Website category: book
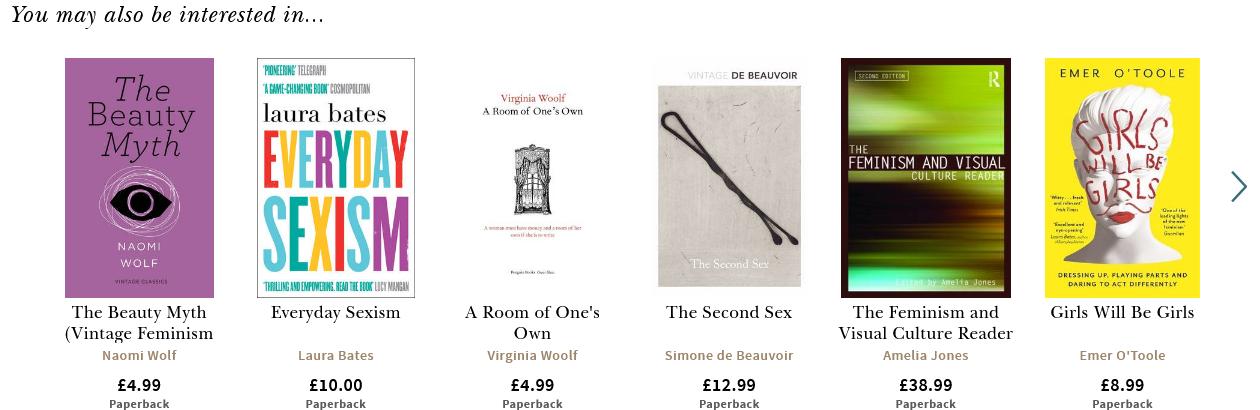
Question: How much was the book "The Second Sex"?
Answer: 12.99

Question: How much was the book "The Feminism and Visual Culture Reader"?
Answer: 38.99

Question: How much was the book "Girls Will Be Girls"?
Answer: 8.99

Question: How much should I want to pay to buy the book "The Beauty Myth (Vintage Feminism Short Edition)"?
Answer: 4.99

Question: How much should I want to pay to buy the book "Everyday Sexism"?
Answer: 10.00

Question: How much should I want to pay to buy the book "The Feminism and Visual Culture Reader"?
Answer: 38.99

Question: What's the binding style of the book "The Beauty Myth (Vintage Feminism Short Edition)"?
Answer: Paperback

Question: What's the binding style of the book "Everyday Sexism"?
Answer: Paperback

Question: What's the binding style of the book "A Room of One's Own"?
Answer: Paperback

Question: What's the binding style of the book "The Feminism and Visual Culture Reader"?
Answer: Paperback

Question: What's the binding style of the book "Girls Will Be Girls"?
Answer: Paperback

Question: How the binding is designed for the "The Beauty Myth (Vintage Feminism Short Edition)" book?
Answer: Paperback

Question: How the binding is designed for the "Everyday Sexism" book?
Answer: Paperback

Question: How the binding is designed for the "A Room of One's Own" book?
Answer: Paperback

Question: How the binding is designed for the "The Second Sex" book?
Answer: Paperback

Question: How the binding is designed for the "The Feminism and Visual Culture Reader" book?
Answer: Paperback

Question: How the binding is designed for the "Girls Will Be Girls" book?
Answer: Paperback

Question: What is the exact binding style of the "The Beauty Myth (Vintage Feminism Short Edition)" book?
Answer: Paperback

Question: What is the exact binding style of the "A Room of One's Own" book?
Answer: Paperback

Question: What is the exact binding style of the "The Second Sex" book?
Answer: Paperback

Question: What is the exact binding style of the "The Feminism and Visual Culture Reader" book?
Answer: Paperback

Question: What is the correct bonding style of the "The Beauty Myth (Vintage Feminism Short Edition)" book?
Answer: Paperback

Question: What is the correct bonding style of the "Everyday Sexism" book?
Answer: Paperback

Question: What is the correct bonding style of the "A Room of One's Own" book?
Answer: Paperback

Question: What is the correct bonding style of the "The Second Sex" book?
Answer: Paperback

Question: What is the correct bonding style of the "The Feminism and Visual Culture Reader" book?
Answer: Paperback

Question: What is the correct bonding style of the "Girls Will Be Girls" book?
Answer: Paperback

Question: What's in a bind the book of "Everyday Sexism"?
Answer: Paperback

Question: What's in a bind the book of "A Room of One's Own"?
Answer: Paperback

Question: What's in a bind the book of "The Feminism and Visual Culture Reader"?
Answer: Paperback

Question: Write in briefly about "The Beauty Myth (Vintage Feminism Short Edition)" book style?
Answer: Paperback

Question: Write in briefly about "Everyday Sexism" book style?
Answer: Paperback

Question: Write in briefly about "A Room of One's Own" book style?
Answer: Paperback

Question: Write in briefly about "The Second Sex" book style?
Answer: Paperback

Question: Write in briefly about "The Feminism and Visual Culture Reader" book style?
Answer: Paperback

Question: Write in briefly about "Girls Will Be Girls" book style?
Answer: Paperback

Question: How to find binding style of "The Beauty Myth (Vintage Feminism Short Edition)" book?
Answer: Paperback

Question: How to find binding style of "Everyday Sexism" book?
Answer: Paperback

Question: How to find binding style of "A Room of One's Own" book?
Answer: Paperback

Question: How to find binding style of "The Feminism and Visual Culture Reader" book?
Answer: Paperback

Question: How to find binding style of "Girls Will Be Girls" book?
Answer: Paperback